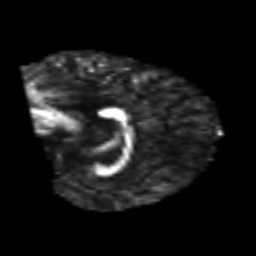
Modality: FA
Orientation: sagittal
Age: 25
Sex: male
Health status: healthy